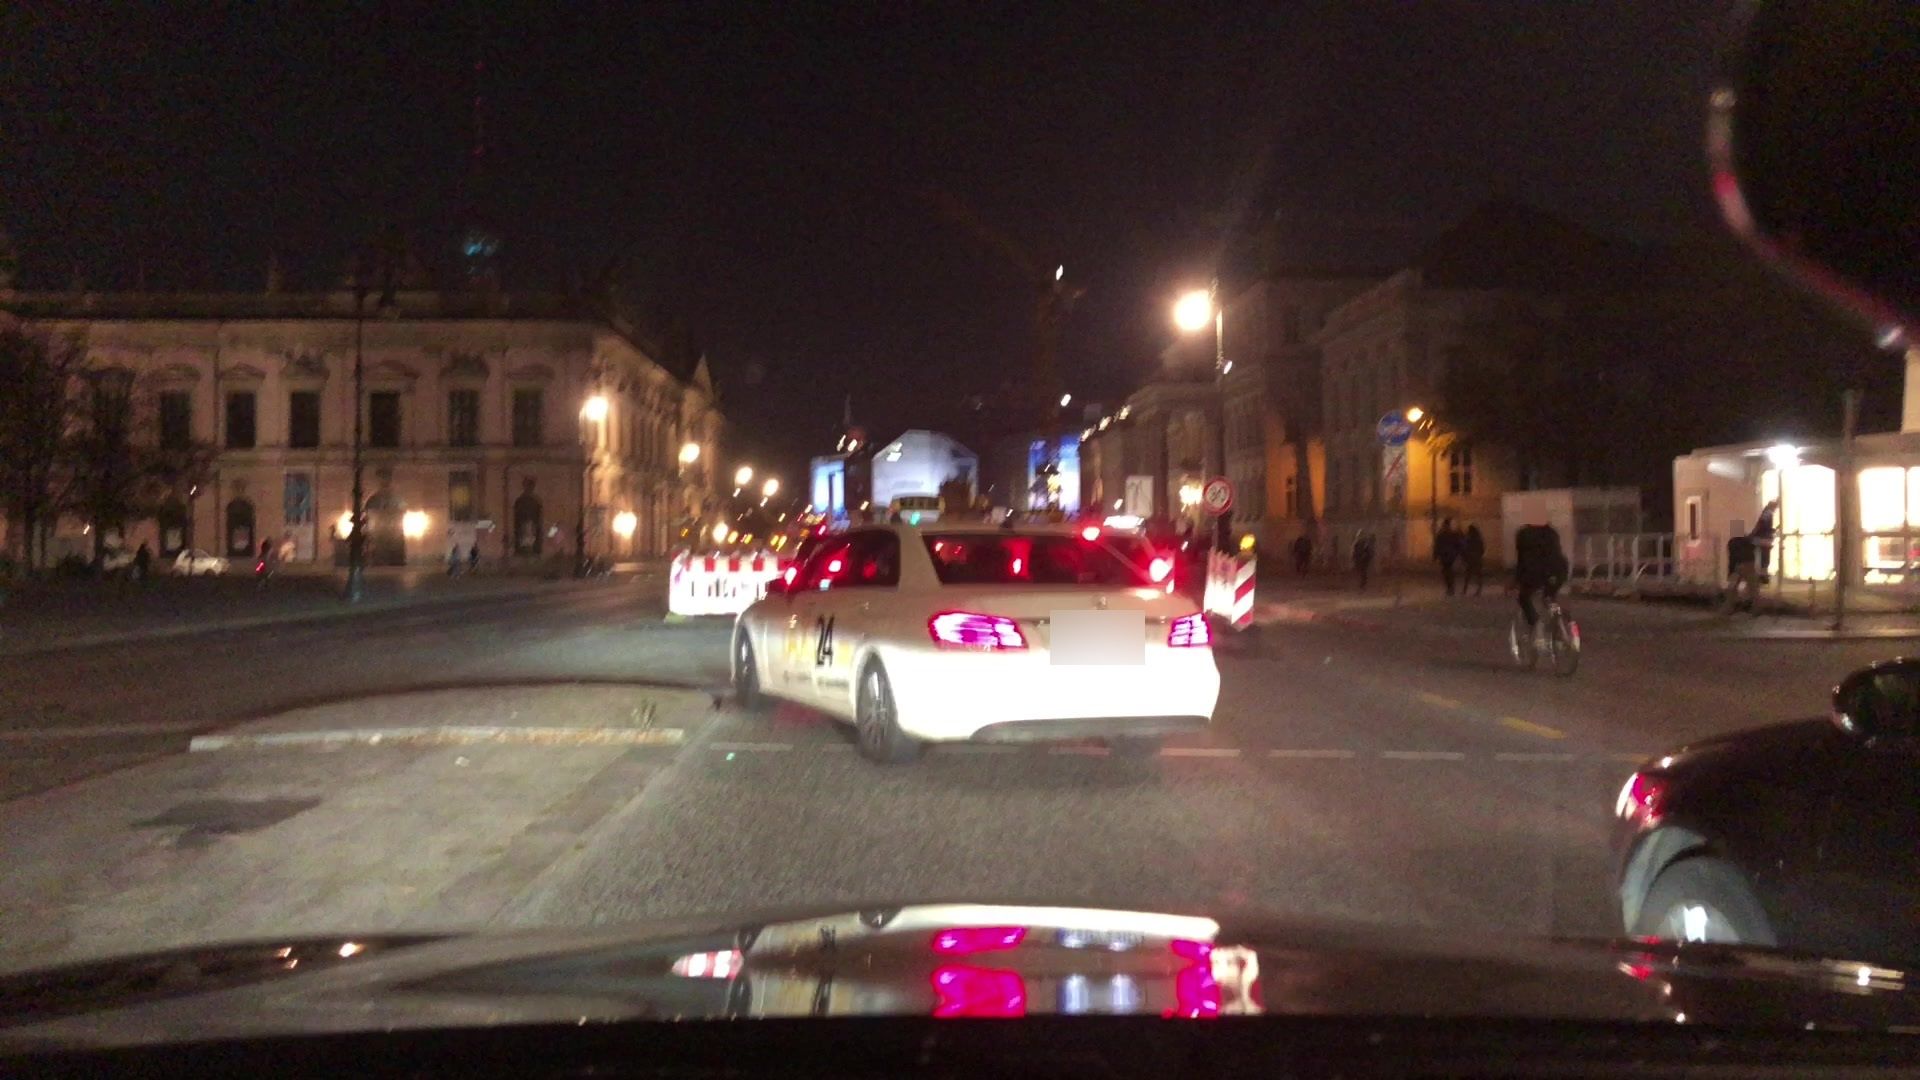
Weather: clear
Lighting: night
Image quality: slightly poor
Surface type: driving surface
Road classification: primary
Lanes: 2
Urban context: urban centre
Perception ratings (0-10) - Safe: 1.17, Lively: 9.09, Beautiful: 2.97, Boring: 1.58, Depressing: 2.24, Wealthy: 4.22